Question: following on from my question here: <URL> and the great assistance I got there I have another issue with drawing a nice graph.
I'm using the pyplot module to draw a 2nd axis with some reference points on the top of the graph, and I can't seem to get the bottom and top x axis to agree on where the purportedly same location is...

If you look on the graph, you'll see the marker for 1 Kb (the dotted line) and the 2nd axis ticker label for the same do not agree. Same with the 1 Mb, but the 1Gb seems to line up.
The 2nd axis comes from an overlaid subplot (as I understand it) kicked off here:
'''
fig = plt.figure()
ax1 = fig.add_subplot(111)
'''
I am using the same constraints for both the axis:
'''
ax1.set_xscale("log", basex=2)
ax1.set_xlim(0,<PHONE>)
'''
and:
'''
ax2 = ax1.twiny()
ax2.set_xlim(0,<PHONE>)
ax2.set_xscale("log", basex=2)
'''
and the same values for the two sets of marks:
'''
ax1.axvline(x=1024, color='black', linestyle='--')
ax1.axvline(x=<PHONE>, color='black', linestyle='--')
ax1.axvline(x=<PHONE>, color='black', linestyle='--')
'''
and:
'''
ax2.set_xticks([1024, <PHONE>, <PHONE>])
ax2.set_xticklabels(['1 Kbyte','1 Mbyte','1 Gbyte'], fontsize=8)
'''
Any ideas why they aren't lining up? I'm sure I've done something dumb along the way..
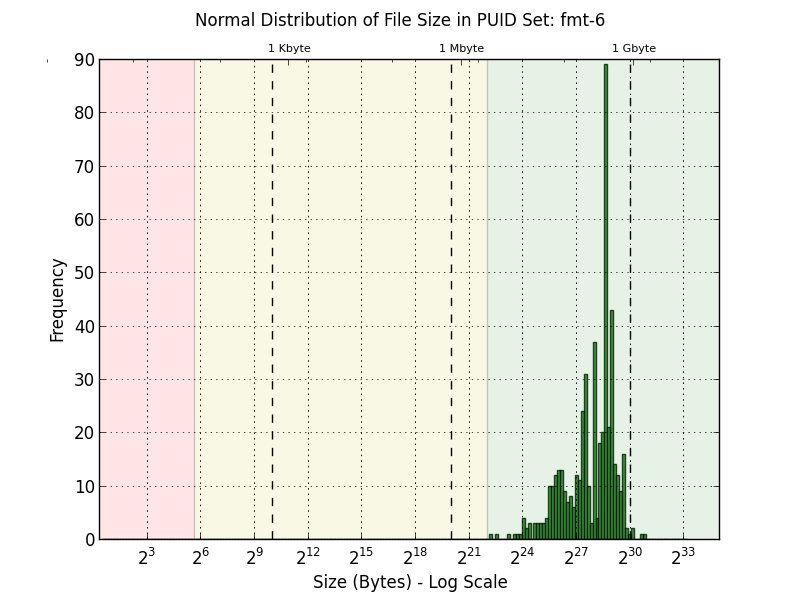
Answer: When I run exactly the snippets that you've posted, I get a graph which shows the disagreement you see, but also disagrees about what the x limits are:
'''
In [68]: ax1.get_xlim()
Out[68]: (9.9999999999999995e-08, <PHONE>.0)
In [69]: ax2.get_xlim()
Out[69]: (0.0, <PHONE>.0)
'''
This is (apparently) because you call 'set_xscale()' and 'set_xlim()' in different orders for the different axes, and 'log(0)' gives '-inf'. If you have '0' as a boundary and then set a 'log' axis it tries to recover from it, apparently, but not the other way around.
If you used '0' but used the same order:
'''
In [103]: ax1.get_xlim()
Out[103]: (0.0, <PHONE>.0)
In [104]: ax2.get_xlim()
Out[104]: (0.0, <PHONE>.0)
'''
or if you use a lower limit of '1' instead, you'd see:
'''
In [88]: ax1.get_xlim()
Out[88]: (1.0, <PHONE>.0)
In [89]: ax2.get_xlim()
Out[89]: (1.0, <PHONE>.0)
'''
Myself, I'd use the second approach: more explicit, and doesn't introduce an order dependence.